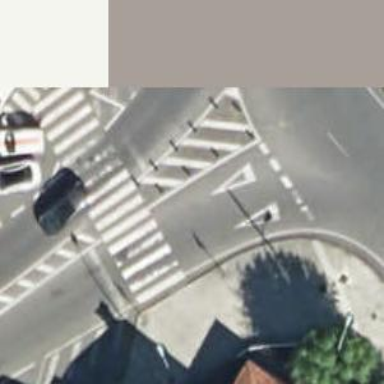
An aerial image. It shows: Road with "give way" sign.